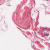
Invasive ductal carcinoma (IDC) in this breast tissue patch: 0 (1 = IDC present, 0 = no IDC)